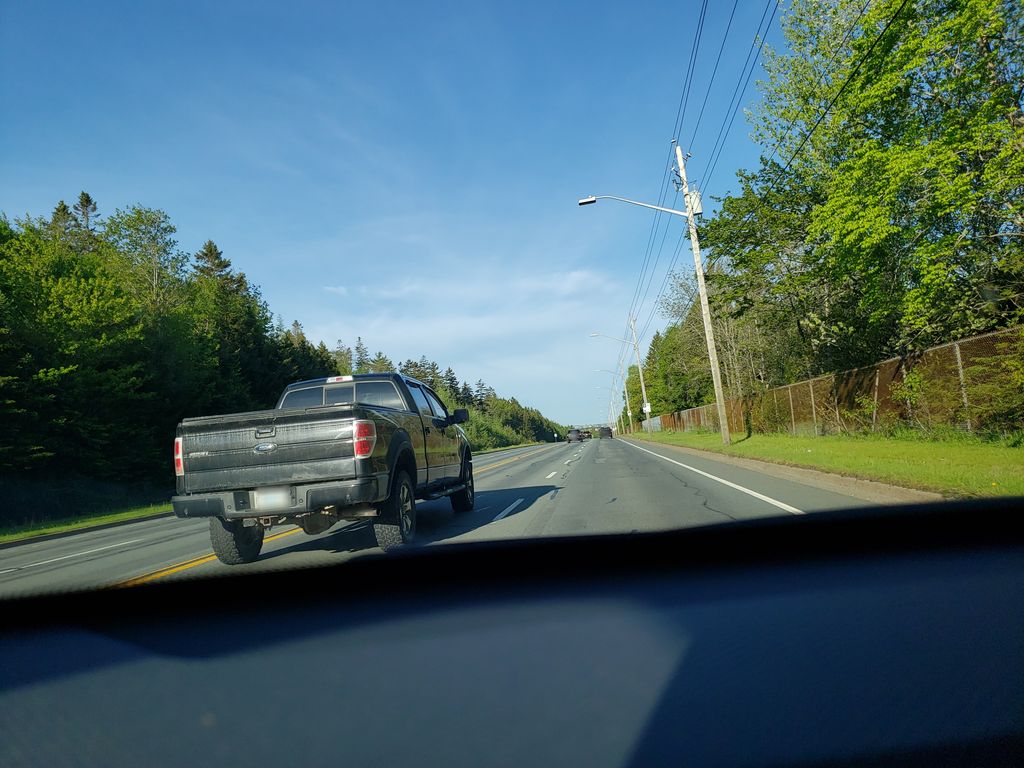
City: halifax